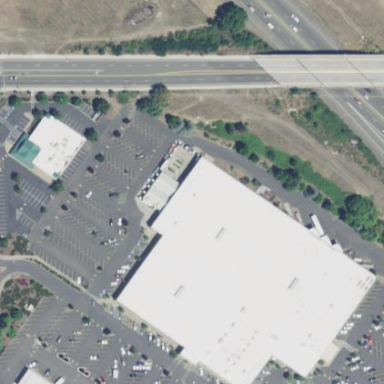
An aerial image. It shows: Supermarket building.